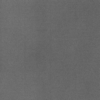
Label: dusty